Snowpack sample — Loveland Pass, Silver Plume, Colorado, USA (12/14/25, 10:50 AM MST)
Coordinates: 39.664, -105.882
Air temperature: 36 °F
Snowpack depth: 67 cm
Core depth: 20 cm
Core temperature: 46.4 °F
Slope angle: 6°, slope face: 326°
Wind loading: low
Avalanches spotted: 0
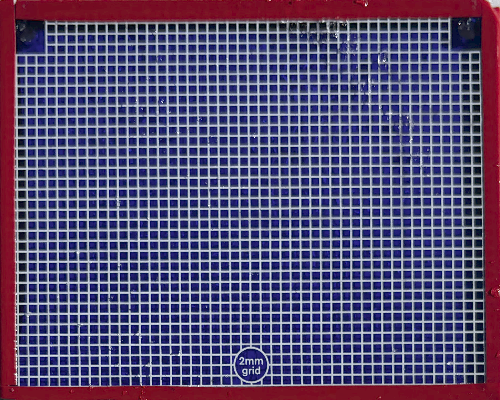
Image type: profile
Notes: No avalanches spotted, very late start to the season with minimal snowpack